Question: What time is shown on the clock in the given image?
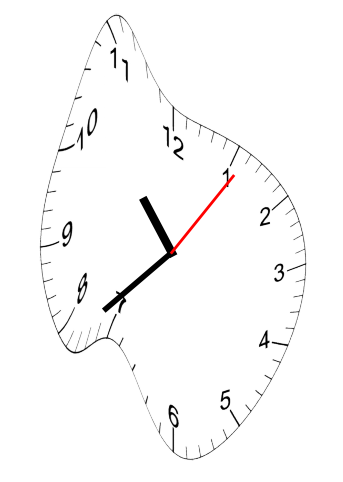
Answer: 10:38:06